Aerial crown-view tile of a tropical tree (Barro Colorado Island, Panama), acquired 20250715:
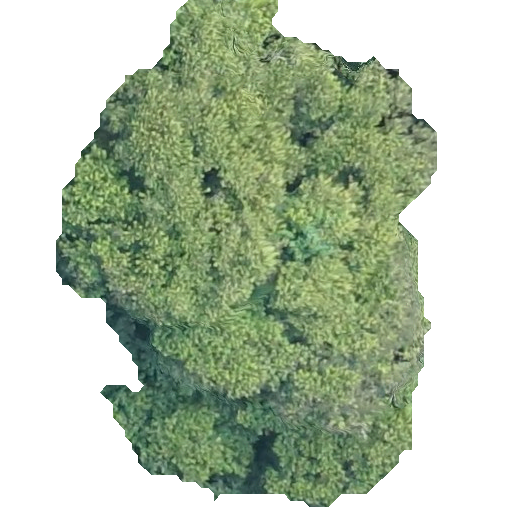
Species: Luehea seemannii
GBIF accepted scientific name: Luehea seemannii
Crown area: 209.477 m²